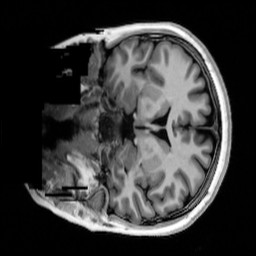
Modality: T1w
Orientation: coronal
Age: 28
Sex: female
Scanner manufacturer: siemens
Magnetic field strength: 3 T
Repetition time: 4 s
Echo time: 0.00289 s